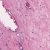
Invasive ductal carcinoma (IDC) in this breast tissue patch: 0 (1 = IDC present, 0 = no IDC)